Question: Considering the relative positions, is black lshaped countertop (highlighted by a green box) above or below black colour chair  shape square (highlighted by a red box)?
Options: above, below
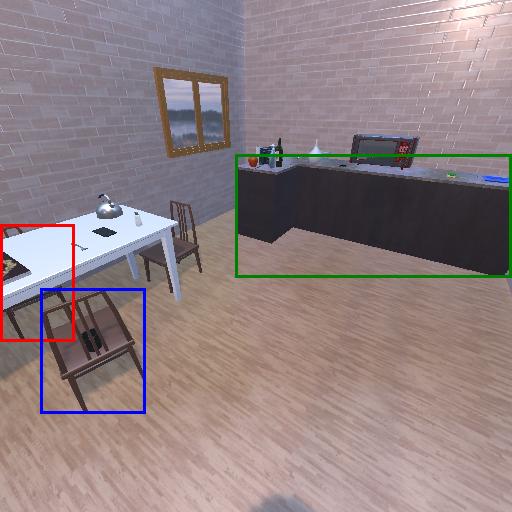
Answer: above